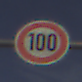
Verkehrszeichen: Geschwindigkeit100
Umgebung: Outdoor, Suburban
Tageszeit: MorningAfternoon
Wetter: PartlyCloudy
Licht: Natural
Jahreszeit: NotSpecified
Kontrast: HighContrast